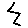
Label: zigzag